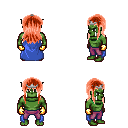
a pixel art fantasy rpg character, male body template, orc, green skin, blue cape, magenta pants, red unkempt hairstyle, silver tiara, gold gloves, four views (front, back, left, right), 2x2 character sprite sheet, small pixel art, hard edges, no anti-aliasing